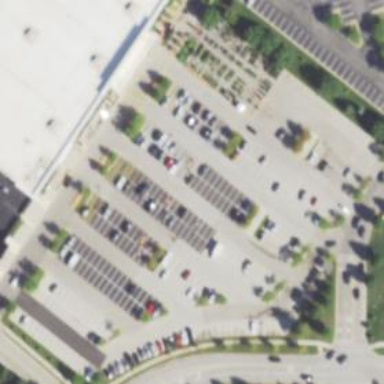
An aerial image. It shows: Parking area with surface.